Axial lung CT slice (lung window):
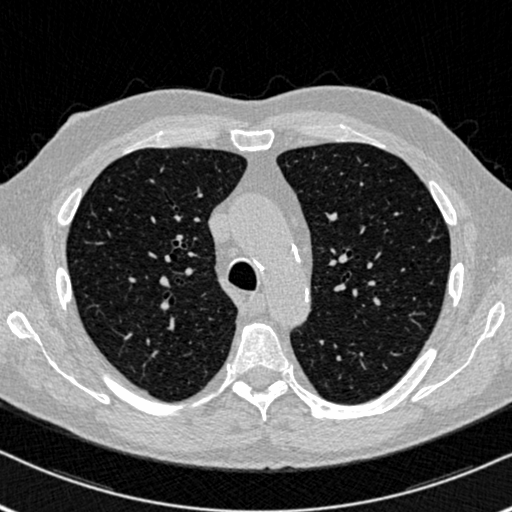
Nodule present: no